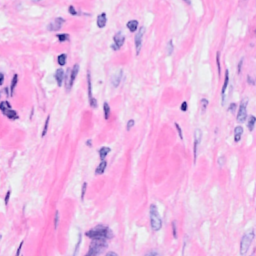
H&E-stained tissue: Breast